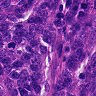
Metastatic tissue present: yes